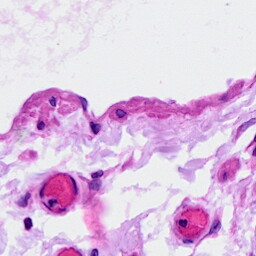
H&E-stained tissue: Ovarian